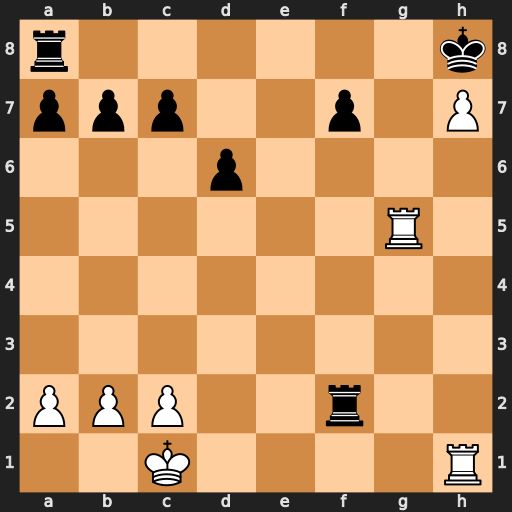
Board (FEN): r6k/ppp2p1P/3p4/6R1/8/8/PPP2r2/2K4R
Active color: w
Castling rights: -
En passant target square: -
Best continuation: Rhg1 a5 Rg8+ Kxh7 Rxa8